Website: bh-photo
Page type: gifting
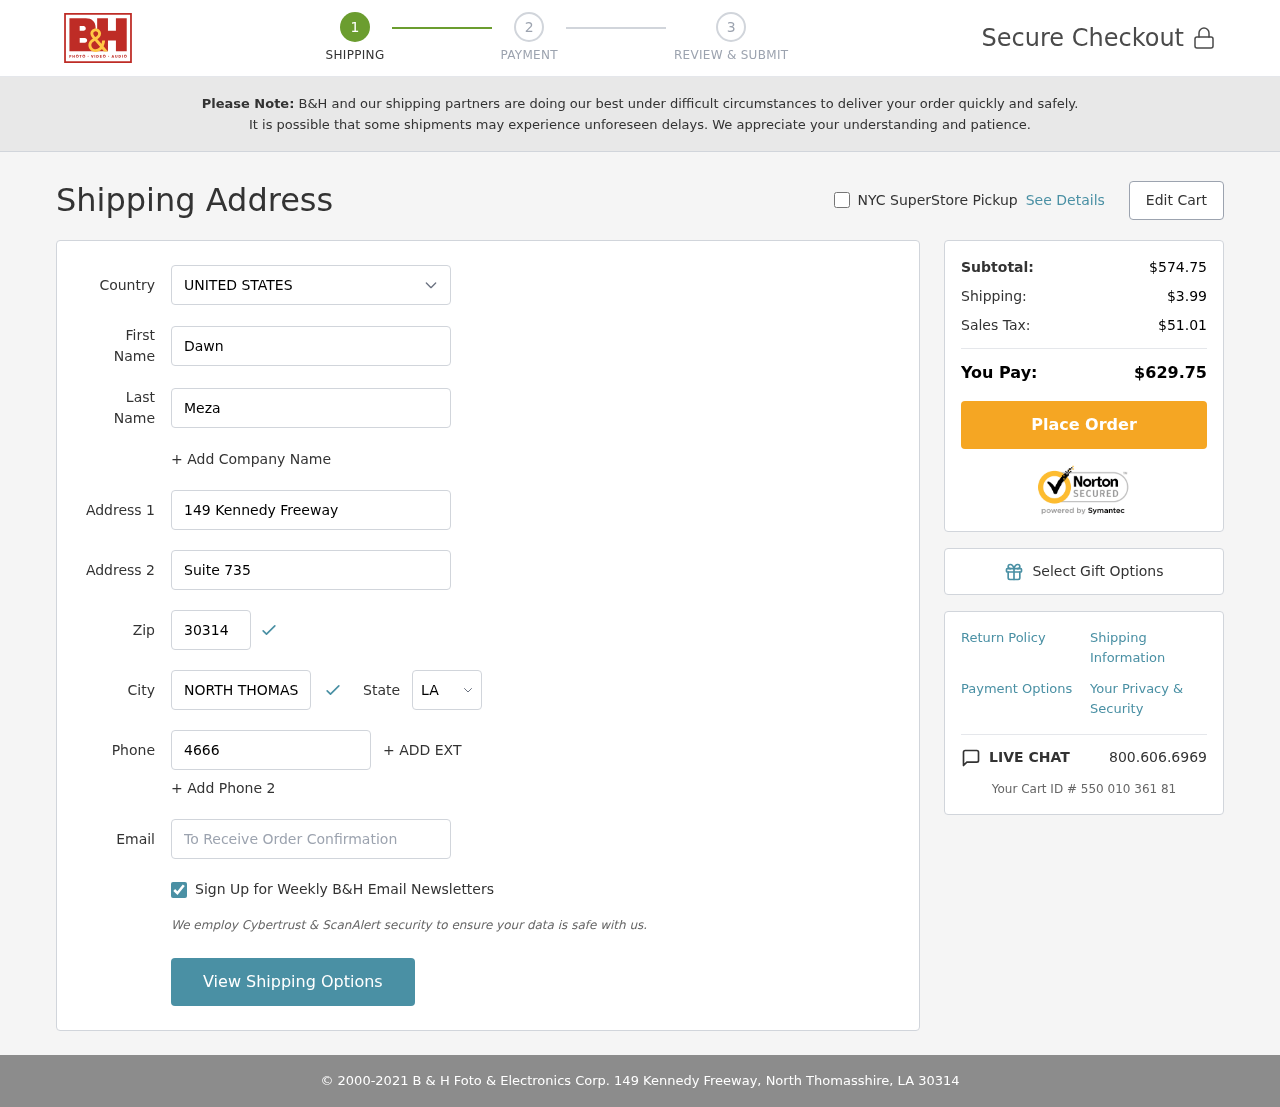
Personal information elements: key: PII_CITY
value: North Thomasshire
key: PII_COUNTRY
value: United States
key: PII_EMAIL
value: dawnmeza@gmail.com
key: PII_FIRSTNAME
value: Dawn
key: PII_LASTNAME
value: Meza
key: PII_PHONE
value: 4666534084
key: PII_POSTCODE
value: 30314
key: PII_STATE_ABBR
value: LA
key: PII_STREET
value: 149 Kennedy Freeway
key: PII_STREET2
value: Suite 735
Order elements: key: ORDER_SUBTOTAL
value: $574.75
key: ORDER_SHIPPING_COST
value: $3.99
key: ORDER_TAX
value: $51.01
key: ORDER_TOTAL
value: $629.75
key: ORDER_ID
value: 550 010 361 81